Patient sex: M
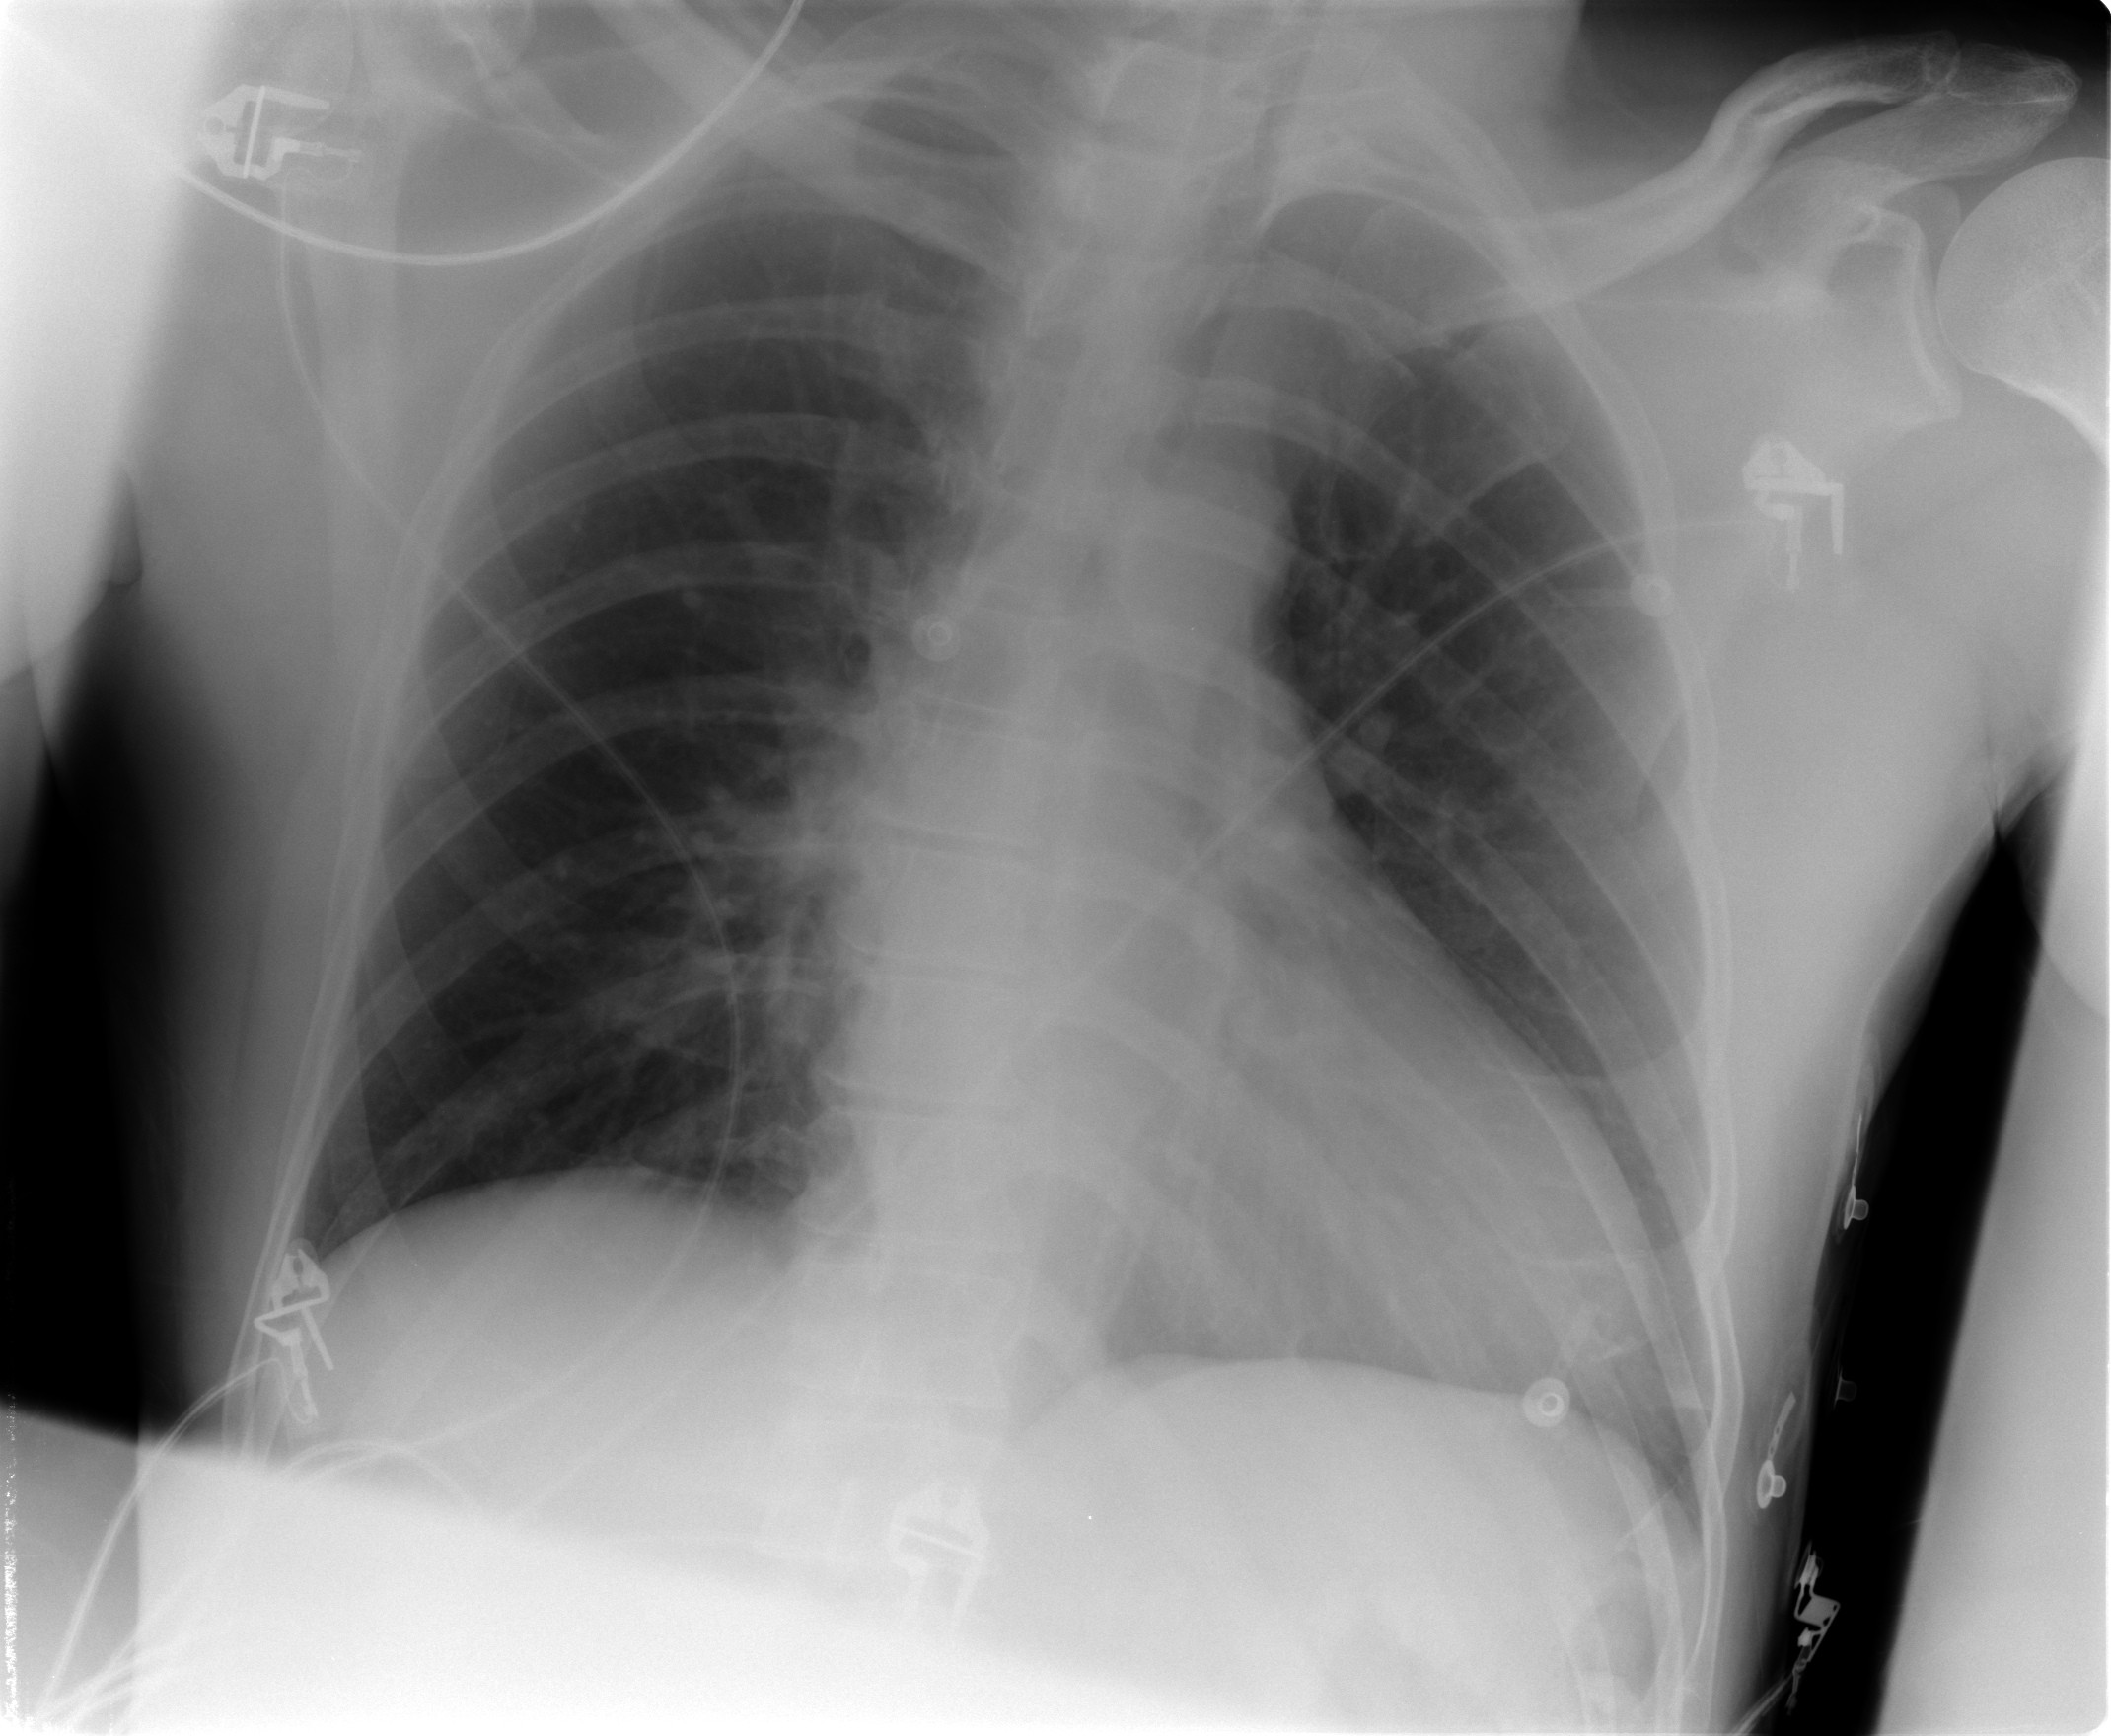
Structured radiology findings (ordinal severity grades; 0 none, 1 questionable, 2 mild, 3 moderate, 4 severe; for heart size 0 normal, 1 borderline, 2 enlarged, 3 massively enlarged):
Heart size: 2
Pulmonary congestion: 0
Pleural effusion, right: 0
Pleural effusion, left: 0
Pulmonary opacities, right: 0
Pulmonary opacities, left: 0
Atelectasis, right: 0
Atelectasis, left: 2